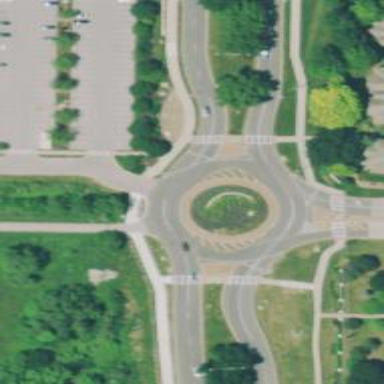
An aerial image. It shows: Secondary road leading to roundabout.